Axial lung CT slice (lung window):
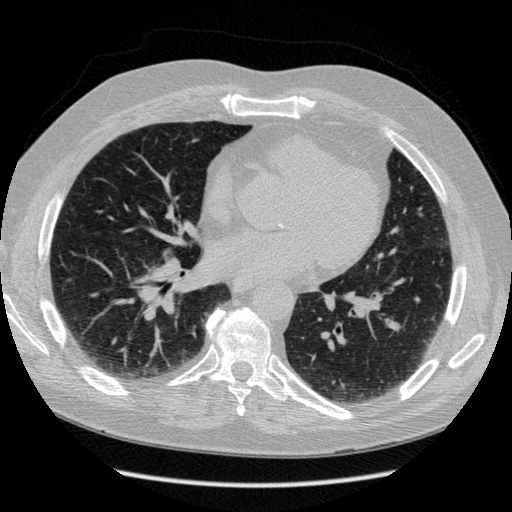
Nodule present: no